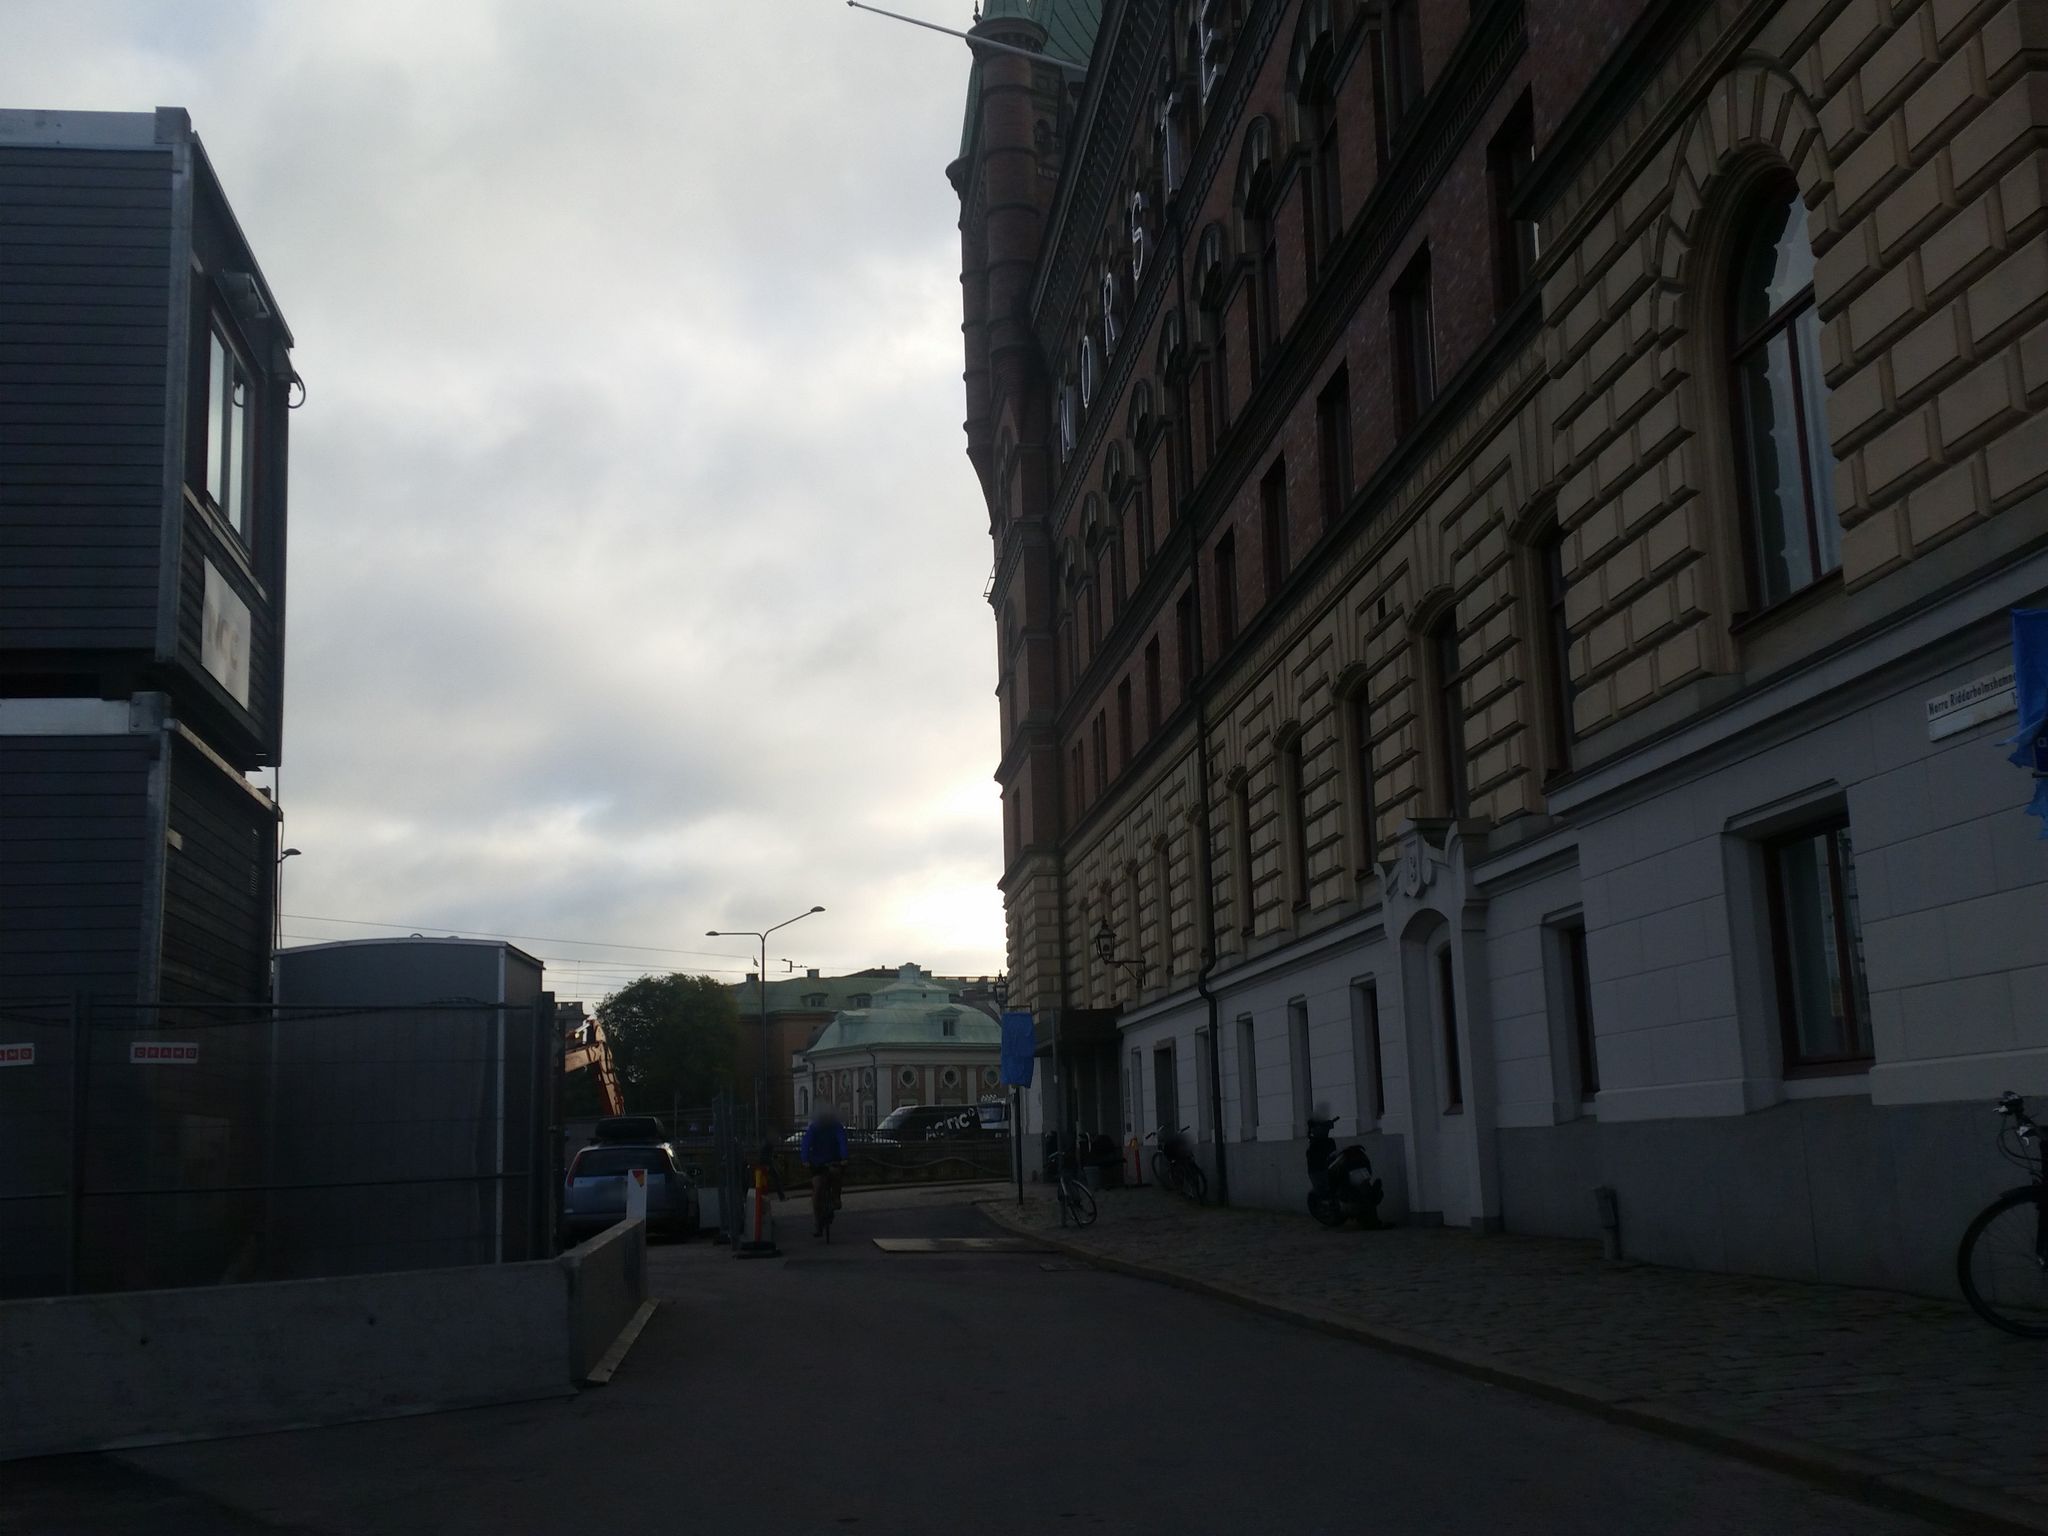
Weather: cloudy
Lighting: dusk/dawn
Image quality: good
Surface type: driving surface
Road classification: unclassified, steps, footway
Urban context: urban centre
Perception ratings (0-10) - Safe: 1.96, Lively: 7.06, Beautiful: 3.49, Boring: 6.02, Depressing: 5.39, Wealthy: 4.5